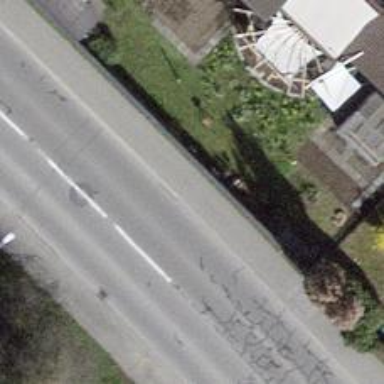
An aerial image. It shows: Sidewalk along the footway.